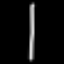
Label: line